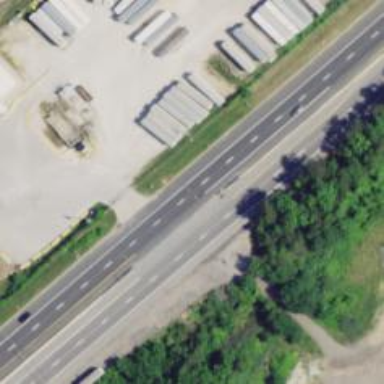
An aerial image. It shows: Trunk highway.